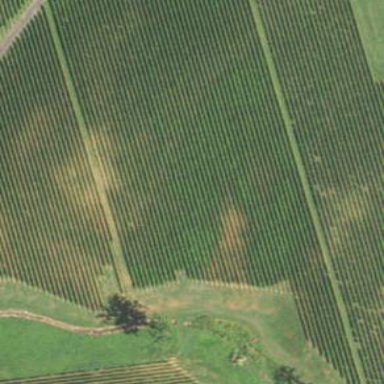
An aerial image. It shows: Vineyard where grapes are grown.